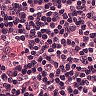
Metastatic tissue present: no